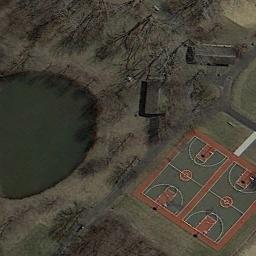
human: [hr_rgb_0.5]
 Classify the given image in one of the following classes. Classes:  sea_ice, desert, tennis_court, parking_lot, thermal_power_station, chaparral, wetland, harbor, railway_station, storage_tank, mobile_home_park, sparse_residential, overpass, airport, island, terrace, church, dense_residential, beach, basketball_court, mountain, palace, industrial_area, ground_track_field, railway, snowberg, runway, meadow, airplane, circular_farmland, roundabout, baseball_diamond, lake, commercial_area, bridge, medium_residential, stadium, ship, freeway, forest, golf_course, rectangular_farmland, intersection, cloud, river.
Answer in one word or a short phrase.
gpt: basketball_court